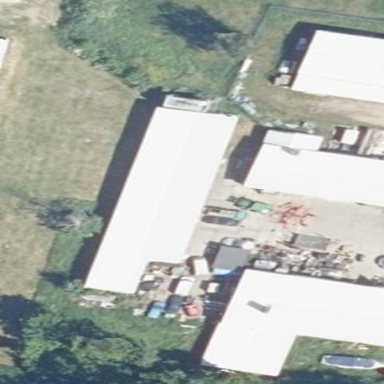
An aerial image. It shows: Industrial building.